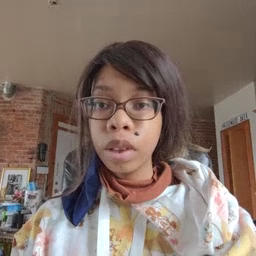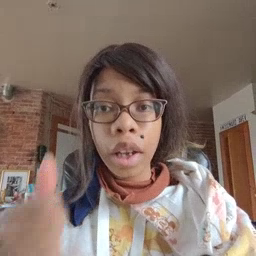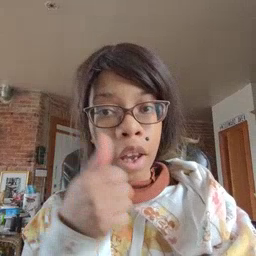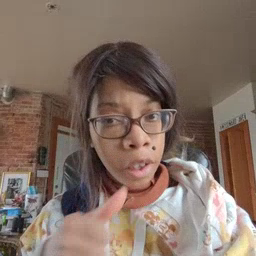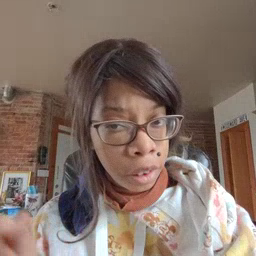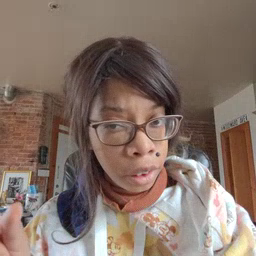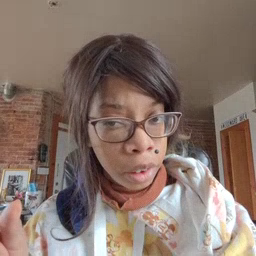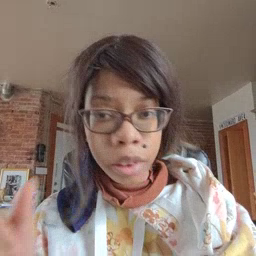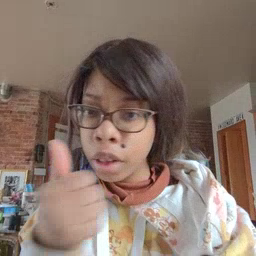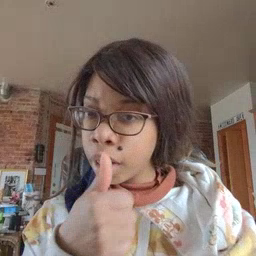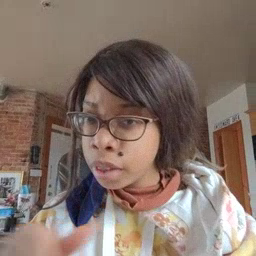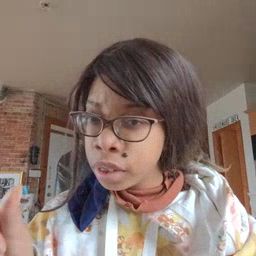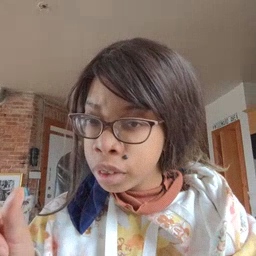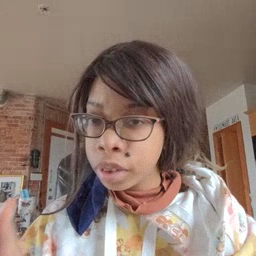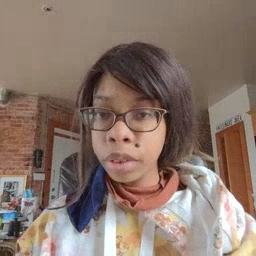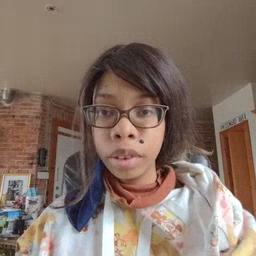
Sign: any